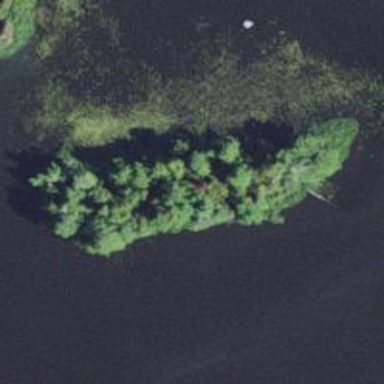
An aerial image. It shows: Islet surrounded by woodland.